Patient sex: M
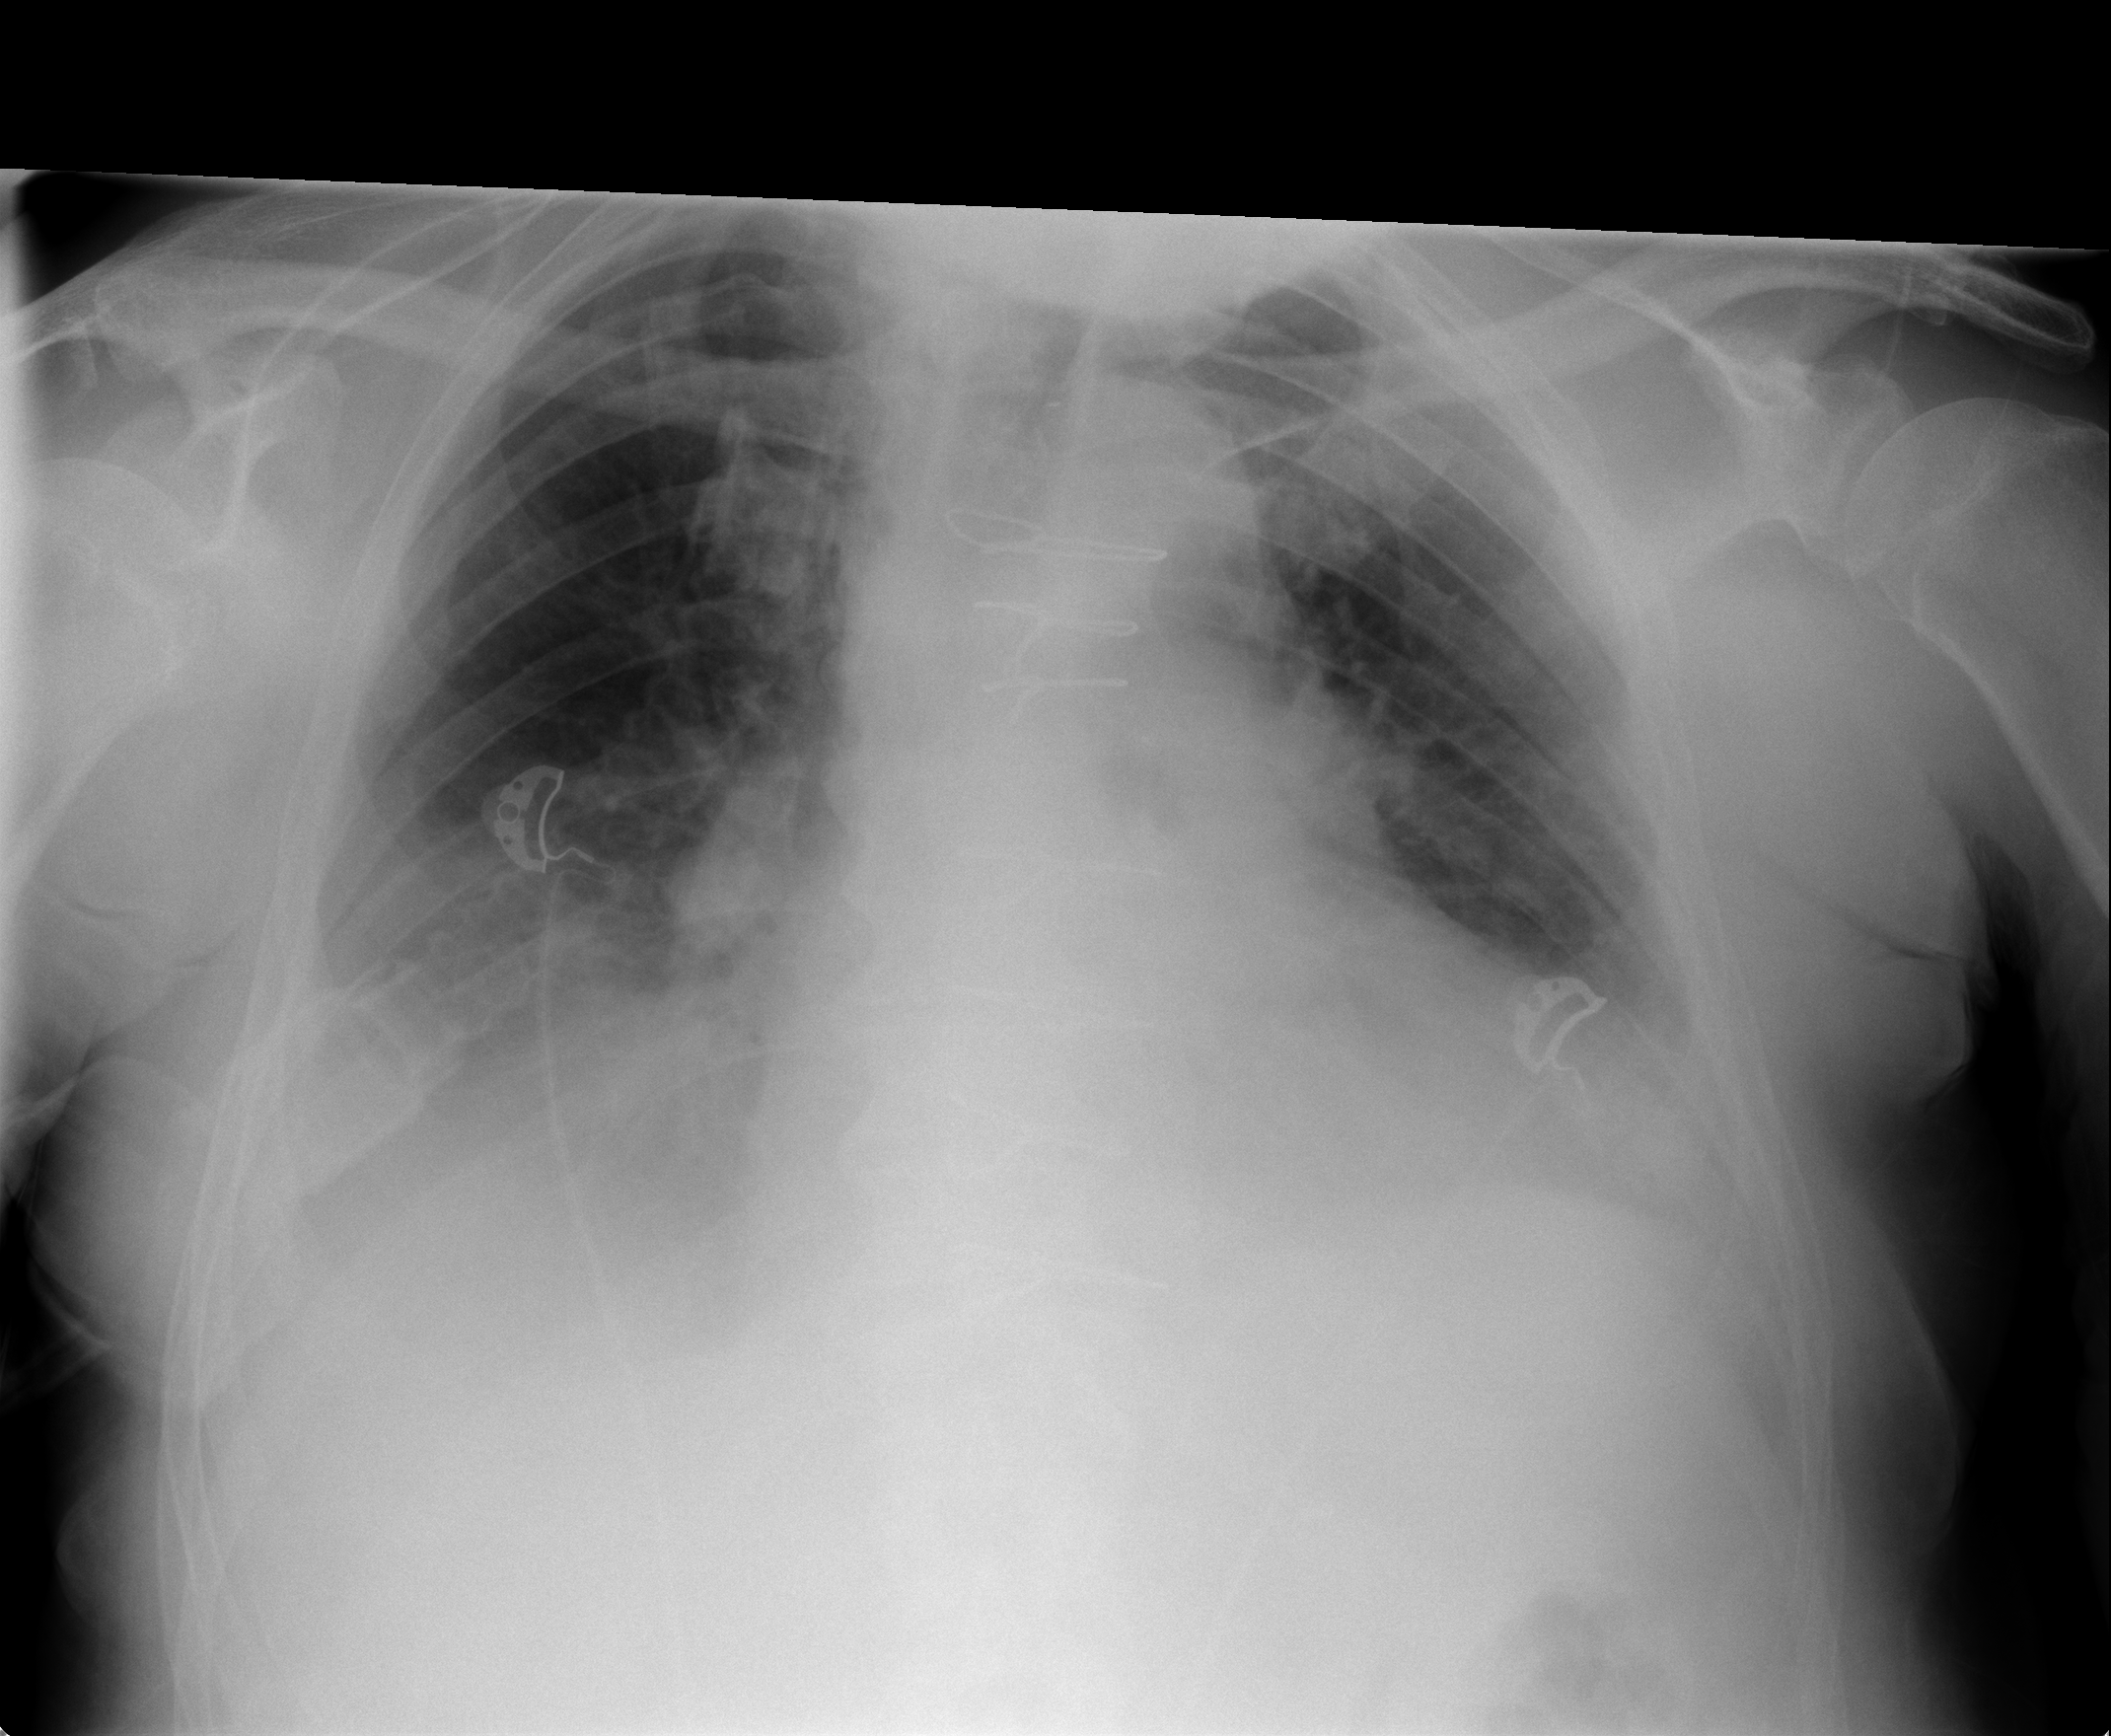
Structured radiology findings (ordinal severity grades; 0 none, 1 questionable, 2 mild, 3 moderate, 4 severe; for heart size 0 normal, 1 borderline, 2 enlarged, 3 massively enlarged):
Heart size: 2
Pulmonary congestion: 2
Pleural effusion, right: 3
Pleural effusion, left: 2
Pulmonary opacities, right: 0
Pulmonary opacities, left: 2
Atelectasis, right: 2
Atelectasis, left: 2